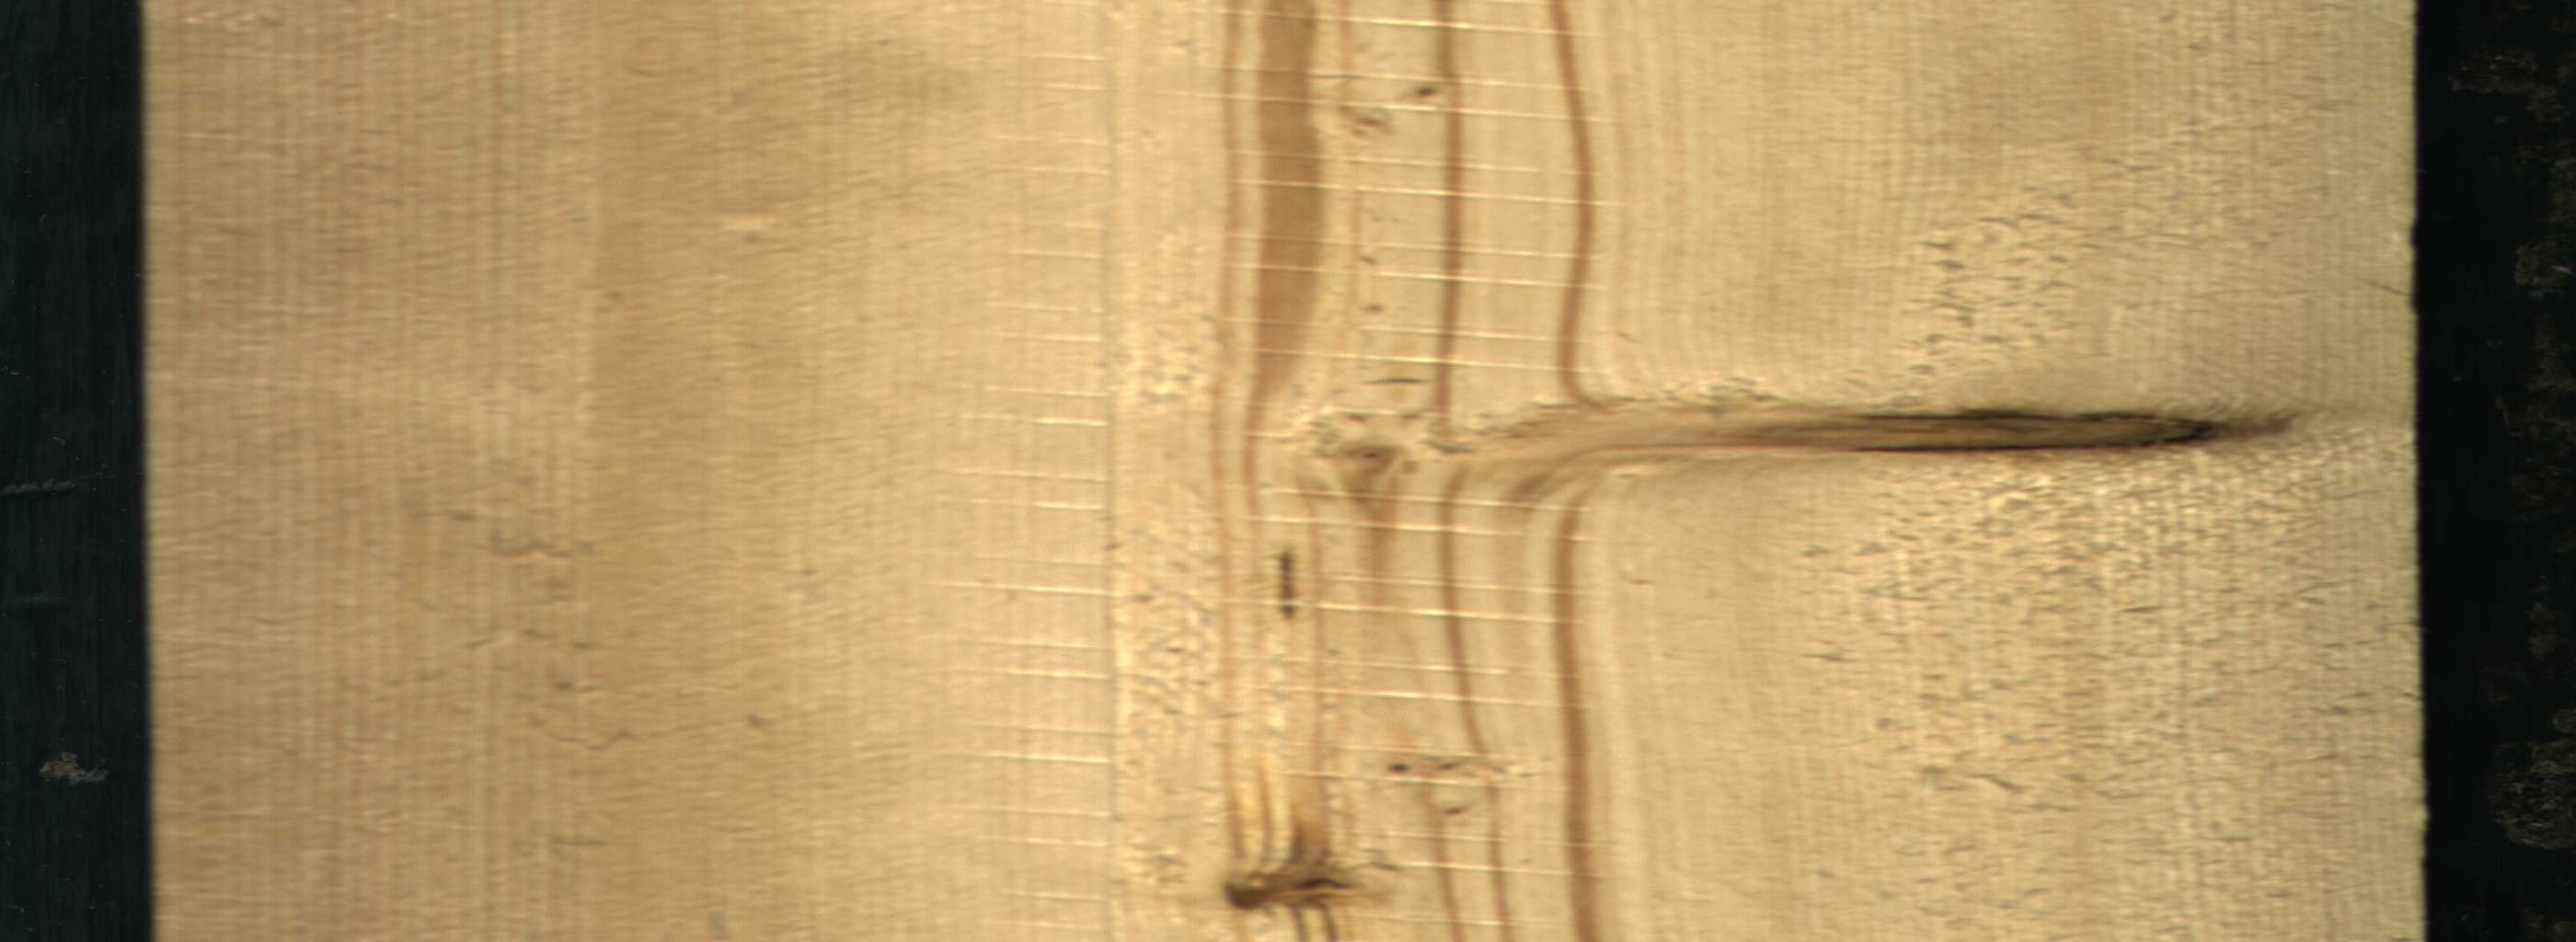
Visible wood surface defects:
Dead_Knot
Live_Knot